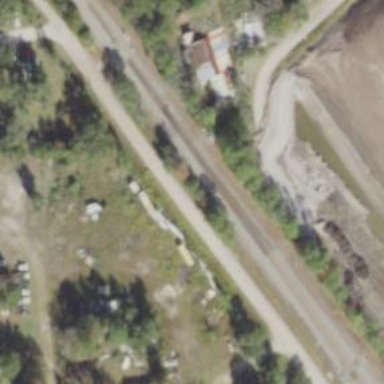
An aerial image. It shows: Site related to the railway.